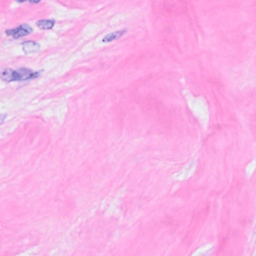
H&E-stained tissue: Breast